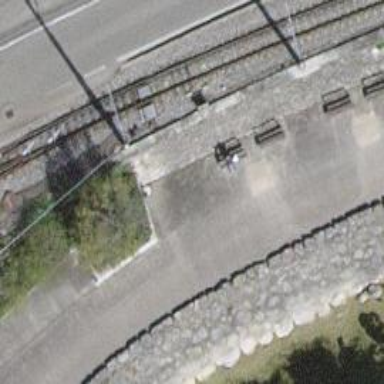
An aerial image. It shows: Brown bench in the vicinity.